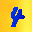
Label: 4